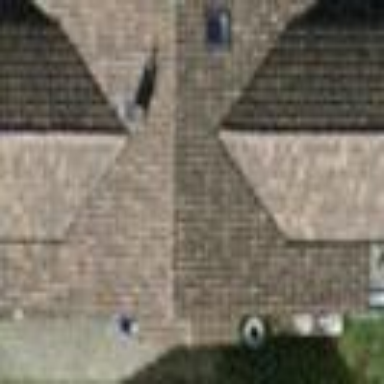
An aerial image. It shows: Gabled roof house.